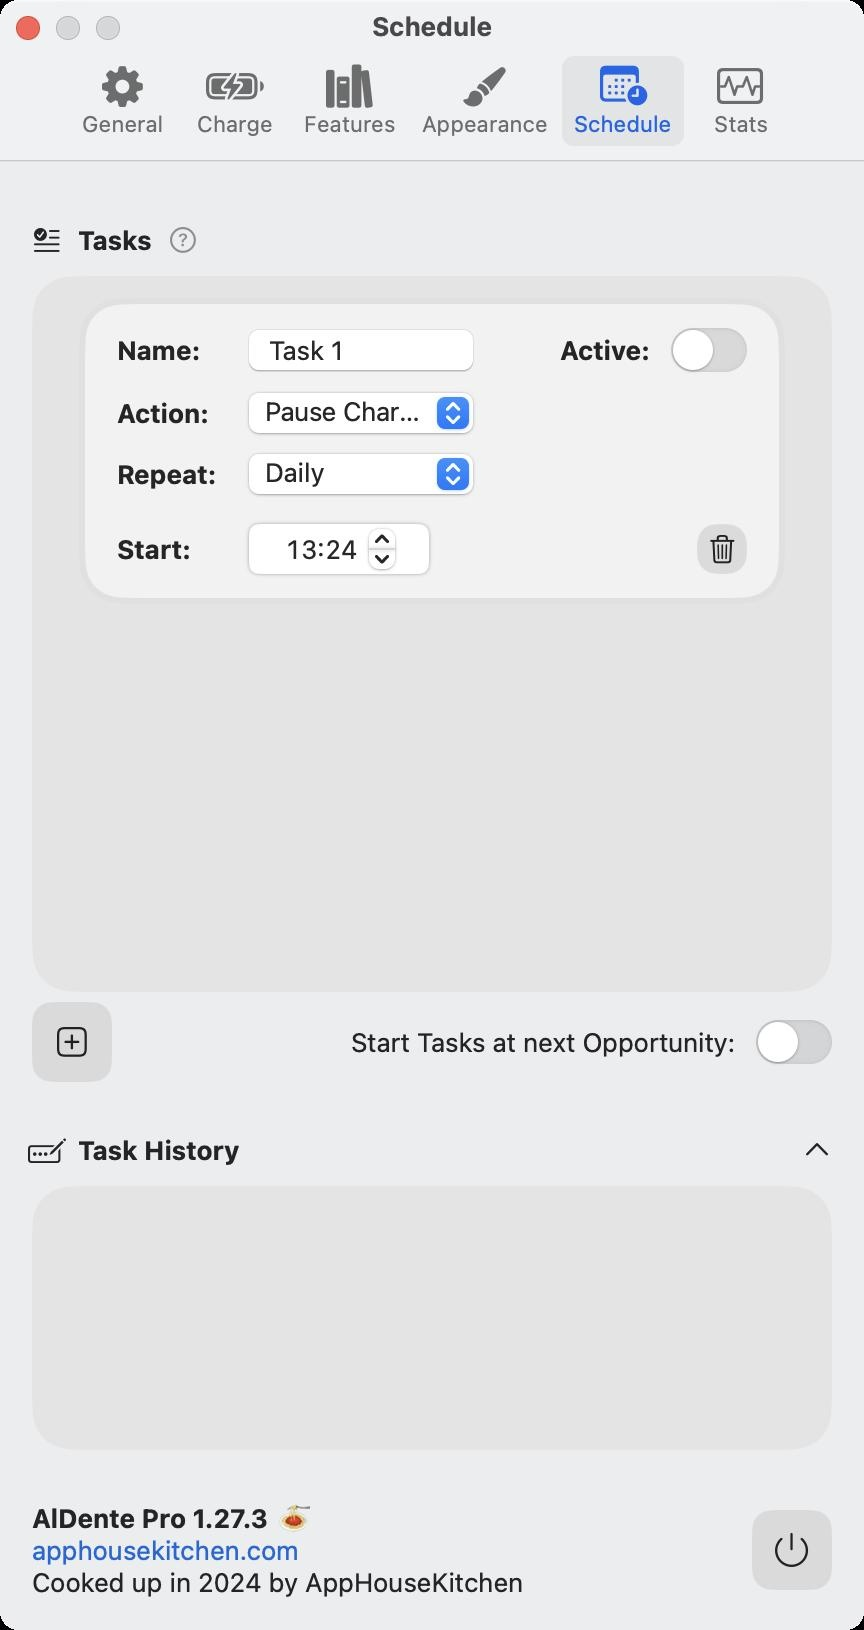
Accessibility tree:
{"name": "Schedule", "role": "AXWindow", "description": null, "role_description": "standard window", "value": null, "position": "531.00;64.00", "size": "432;815", "children": [{"name": null, "role": "AXGroup", "description": null, "role_description": "group", "value": null, "position": "0.00;80.00", "size": "432;735", "children": [{"name": null, "role": "AXImage", "description": "text.badge.checkmark", "role_description": "image", "value": null, "position": "17.00;114.00", "size": "13;12", "children": []}, {"name": null, "role": "AXStaticText", "description": null, "role_description": "text", "value": "Tasks", "position": "39.00;112.13", "size": "37;16", "children": []}, {"name": null, "role": "AXImage", "description": "questionmark.circle", "role_description": "image", "value": null, "position": "85.00;113.50", "size": "13;13", "children": []}, {"name": null, "role": "AXScrollArea", "description": null, "role_description": "scroll area", "value": null, "position": "16.00;138.00", "size": "400;358", "children": [{"name": null, "role": "AXOpaqueProviderGroup", "description": null, "role_description": "list", "value": null, "position": "58.50;164.00", "size": "315;123", "children": [{"name": null, "role": "AXStaticText", "description": null, "role_description": "text", "value": "Name:", "position": "58.50;167.00", "size": "42;16", "children": []}, {"name": null, "role": "AXTextField", "description": null, "role_description": "text field", "value": "Task 1", "position": "123.50;164.00", "size": "114;22", "children": []}, {"name": null, "role": "AXStaticText", "description": null, "role_description": "text", "value": "Active:", "position": "280.00;167.00", "size": "46;16", "children": []}, {"name": null, "role": "AXCheckBox", "description": null, "role_description": "switch", "value": 0, "position": "335.50;164.00", "size": "38;22", "children": []}, {"name": null, "role": "AXStaticText", "description": null, "role_description": "text", "value": "Action:", "position": "58.50;198.50", "size": "46;16", "children": []}, {"name": null, "role": "AXPopUpButton", "description": null, "role_description": "pop up button", "value": "Pause Charging", "position": "124.50;196.50", "size": "112;20", "children": []}, {"name": null, "role": "AXStaticText", "description": null, "role_description": "text", "value": "Repeat:", "position": "58.50;229.00", "size": "50;16", "children": []}, {"name": null, "role": "AXPopUpButton", "description": null, "role_description": "pop up button", "value": "Daily", "position": "124.50;227.00", "size": "112;20", "children": []}, {"name": null, "role": "AXStaticText", "description": null, "role_description": "text", "value": "Start:", "position": "58.50;266.50", "size": "38;16", "children": []}, {"name": null, "role": "AXDateTimeArea", "description": null, "role_description": "date time area", "value": "2024-08-19 12:24:57 +0000", "position": "140.00;262.50", "size": "58;24", "children": [{"name": null, "role": "AXIncrementor", "description": null, "role_description": "stepper", "value": 0.5, "position": "181.50;262.50", "size": "19;24", "children": [{"name": null, "role": "AXButton", "description": null, "role_description": "increment arrow button", "value": null, "position": "181.50;262.50", "size": "19;12", "children": []}, {"name": null, "role": "AXButton", "description": null, "role_description": "decrement arrow button", "value": null, "position": "181.50;274.50", "size": "19;12", "children": []}]}]}, {"name": null, "role": "AXButton", "description": "Bin", "role_description": "button", "value": null, "position": "348.50;262.00", "size": "25;25", "children": []}]}]}, {"name": null, "role": "AXButton", "description": "Add To Home Screen", "role_description": "button", "value": null, "position": "16.00;501.00", "size": "40;40", "children": []}, {"name": null, "role": "AXStaticText", "description": null, "role_description": "text", "value": "Start Tasks at next Opportunity:", "position": "175.50;512.87", "size": "192;16", "children": []}, {"name": null, "role": "AXCheckBox", "description": null, "role_description": "switch", "value": 0, "position": "378.00;510.00", "size": "38;22", "children": []}, {"name": null, "role": "AXImage", "description": "Autofill", "role_description": "image", "value": null, "position": "14.00;568.00", "size": "20;14", "children": []}, {"name": null, "role": "AXStaticText", "description": null, "role_description": "text", "value": "Task History", "position": "39.00;566.87", "size": "81;16", "children": []}, {"name": null, "role": "AXImage", "description": "Control", "role_description": "image", "value": null, "position": "403.00;571.50", "size": "12;6", "children": []}, {"name": null, "role": "AXScrollArea", "description": null, "role_description": "scroll area", "value": null, "position": "216.00;609.00", "size": "0;100", "children": []}, {"name": null, "role": "AXStaticText", "description": null, "role_description": "text", "value": "AlDente Pro 1.27.3 🍝", "position": "16.00;750.87", "size": "140;16", "children": []}, {"name": null, "role": "AXButton", "description": "apphousekitchen.com", "role_description": "button", "value": null, "position": "16.00;766.87", "size": "134;16", "children": []}, {"name": null, "role": "AXStaticText", "description": null, "role_description": "text", "value": "Cooked up️ in 2024 by AppHouseKitchen", "position": "16.00;782.87", "size": "246;16", "children": []}, {"name": null, "role": "AXButton", "description": "Power", "role_description": "button", "value": null, "position": "376.00;755.00", "size": "40;40", "children": []}]}, {"name": null, "role": "AXToolbar", "description": null, "role_description": "toolbar", "value": null, "position": "0.00;28.00", "size": "432;52", "children": [{"name": "General", "role": "AXButton", "description": null, "role_description": "button", "value": null, "position": "34.00;28.00", "size": "55;52", "children": []}, {"name": "Charge", "role": "AXButton", "description": null, "role_description": "button", "value": null, "position": "90.00;28.00", "size": "55;52", "children": []}, {"name": "Features", "role": "AXButton", "description": null, "role_description": "button", "value": null, "position": "146.00;28.00", "size": "58;52", "children": []}, {"name": "Appearance", "role": "AXButton", "description": null, "role_description": "button", "value": null, "position": "205.00;28.00", "size": "75;52", "children": []}, {"name": "Schedule", "role": "AXButton", "description": null, "role_description": "button", "value": null, "position": "281.00;28.00", "size": "61;52", "children": []}, {"name": "Stats", "role": "AXButton", "description": null, "role_description": "button", "value": null, "position": "343.00;28.00", "size": "55;52", "children": []}]}, {"name": null, "role": "AXButton", "description": null, "role_description": "close button", "value": null, "position": "7.00;6.00", "size": "14;16", "children": []}, {"name": null, "role": "AXButton", "description": null, "role_description": "zoom button", "value": null, "position": "47.00;6.00", "size": "14;16", "children": [{"name": null, "role": "AXGroup", "description": null, "role_description": "group", "value": null, "position": "47.00;6.00", "size": "14;16", "children": [{"name": null, "role": "AXGroup", "description": null, "role_description": "group", "value": null, "position": "47.00;6.00", "size": "14;16", "children": []}]}]}, {"name": null, "role": "AXButton", "description": null, "role_description": "minimize button", "value": null, "position": "27.00;6.00", "size": "14;16", "children": []}, {"name": null, "role": "AXStaticText", "description": null, "role_description": "text", "value": "Schedule", "position": "184.00;5.00", "size": "65;16", "children": []}]}